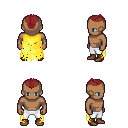
a pixel art fantasy rpg character, male body template, human, dark skin, yellow tattered cape, white pants, brunette short mohawk hairstyle, brown shoes, four views (front, back, left, right), 2x2 character sprite sheet, small pixel art, hard edges, no anti-aliasing